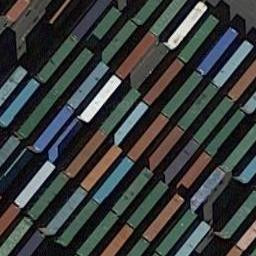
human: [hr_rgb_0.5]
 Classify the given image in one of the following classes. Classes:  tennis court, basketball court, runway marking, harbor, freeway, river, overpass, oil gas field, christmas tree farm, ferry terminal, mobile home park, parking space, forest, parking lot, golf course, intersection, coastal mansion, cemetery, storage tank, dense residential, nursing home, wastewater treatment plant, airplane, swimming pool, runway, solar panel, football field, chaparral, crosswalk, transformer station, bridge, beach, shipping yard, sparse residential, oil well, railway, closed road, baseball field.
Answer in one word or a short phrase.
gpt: shipping yard